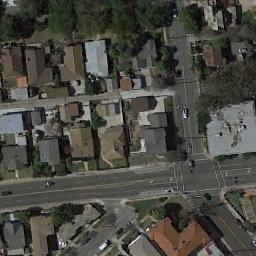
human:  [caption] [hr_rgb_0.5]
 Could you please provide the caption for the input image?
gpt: An intersection with normal traffic located in a dense residential area .

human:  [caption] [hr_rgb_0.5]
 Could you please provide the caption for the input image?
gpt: There are several moving vehicles on the road at the intersection, With many buildings and some trees around the intersection .

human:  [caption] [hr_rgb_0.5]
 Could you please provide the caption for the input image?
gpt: There are many different shapes of buildings beside the intersection .

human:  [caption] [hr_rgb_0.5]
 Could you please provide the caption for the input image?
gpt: There are many buildings around the intersection .

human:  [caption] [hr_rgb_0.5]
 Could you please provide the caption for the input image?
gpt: There are cars at the crossroads .